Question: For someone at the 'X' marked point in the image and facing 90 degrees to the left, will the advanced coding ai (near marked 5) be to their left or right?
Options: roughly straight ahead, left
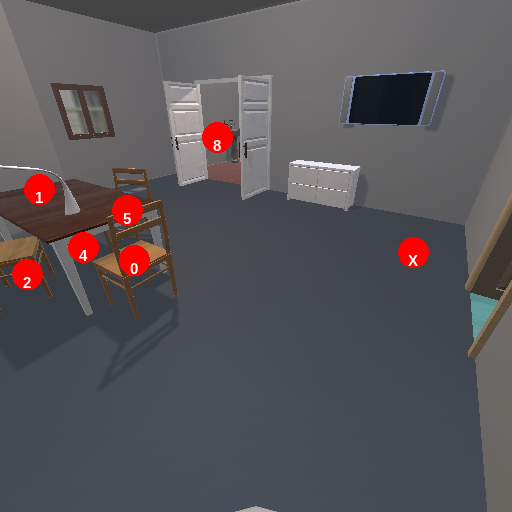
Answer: roughly straight ahead